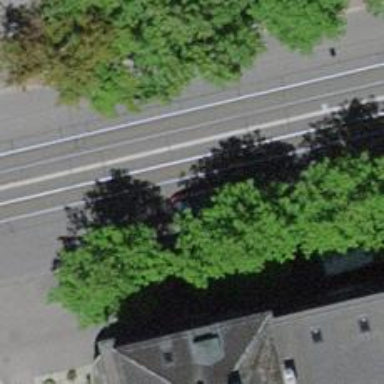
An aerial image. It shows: Avenue lined with broadleaved deciduous trees.